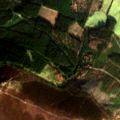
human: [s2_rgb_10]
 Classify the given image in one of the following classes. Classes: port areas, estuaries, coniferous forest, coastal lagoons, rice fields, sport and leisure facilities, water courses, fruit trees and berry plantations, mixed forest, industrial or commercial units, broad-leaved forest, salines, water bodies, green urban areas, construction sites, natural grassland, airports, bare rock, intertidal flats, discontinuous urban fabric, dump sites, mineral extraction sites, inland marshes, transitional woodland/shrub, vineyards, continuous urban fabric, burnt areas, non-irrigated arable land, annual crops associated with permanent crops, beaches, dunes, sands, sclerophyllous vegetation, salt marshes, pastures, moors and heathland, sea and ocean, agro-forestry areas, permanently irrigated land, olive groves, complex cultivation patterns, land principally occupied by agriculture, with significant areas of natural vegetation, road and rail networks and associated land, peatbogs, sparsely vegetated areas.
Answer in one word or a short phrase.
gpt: pastures, broad-leaved forest, coniferous forest, moors and heathland